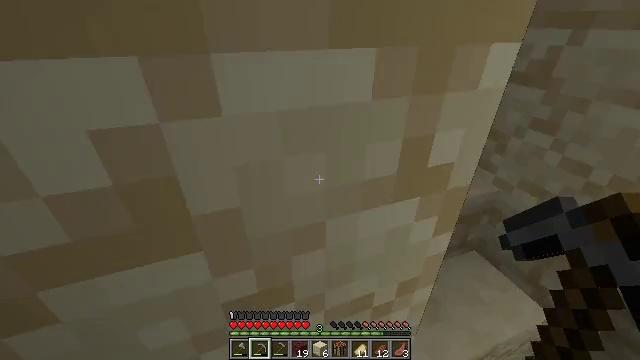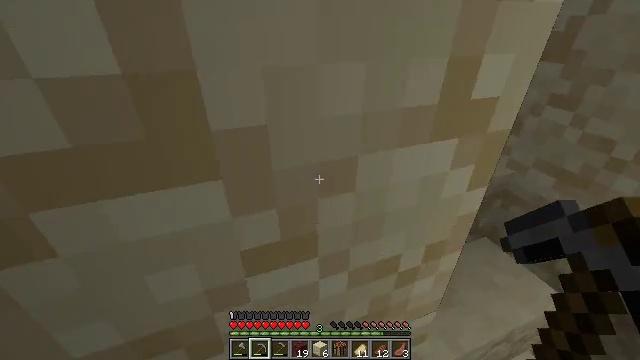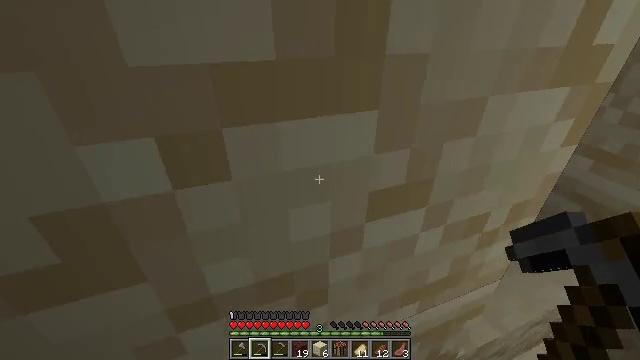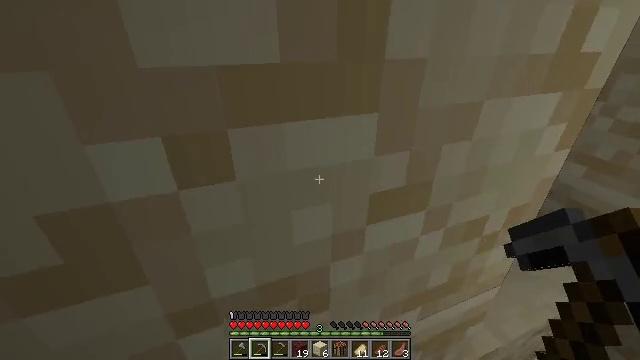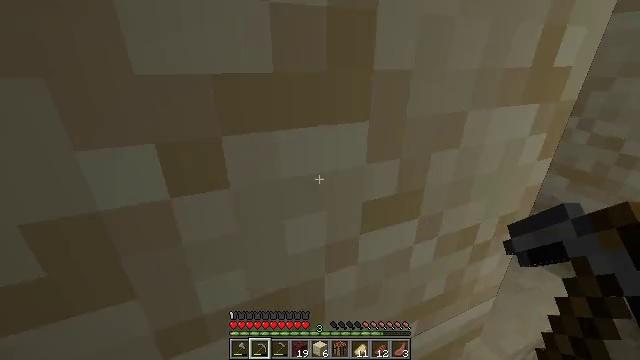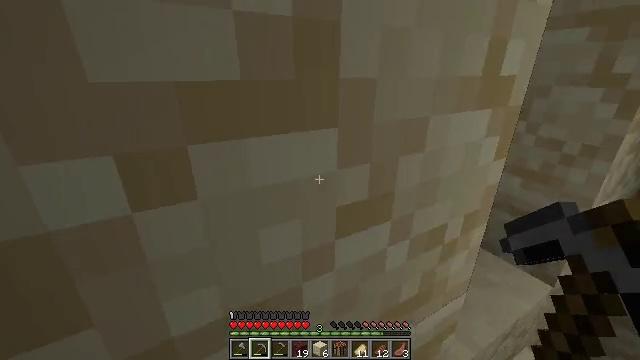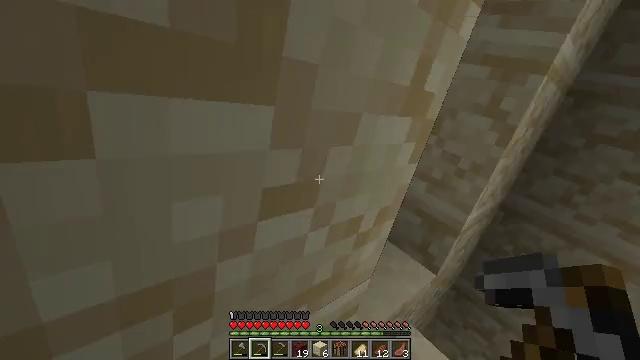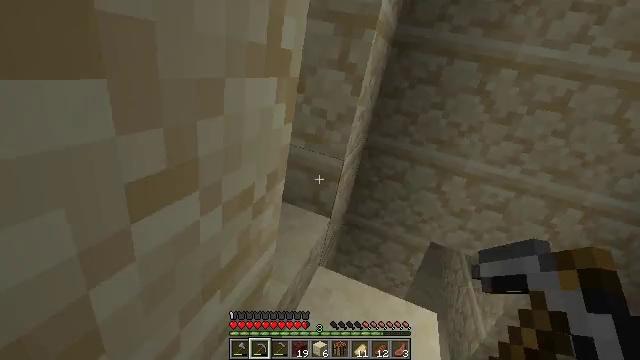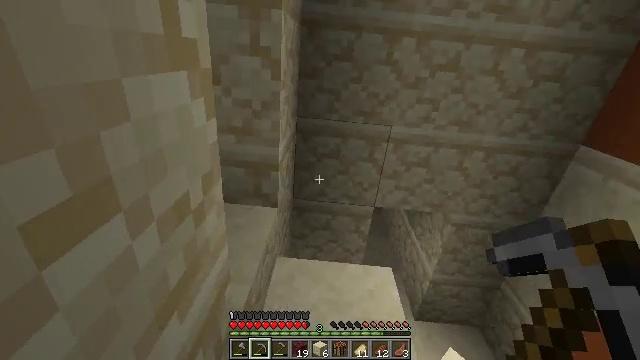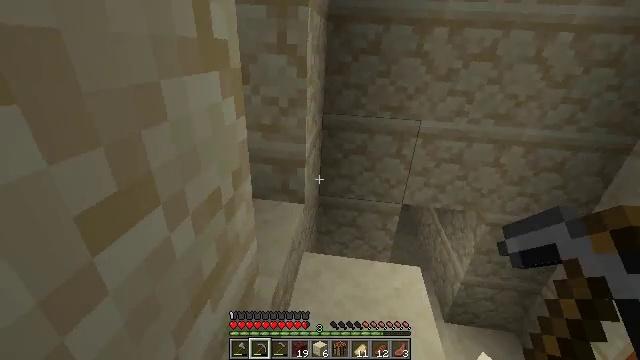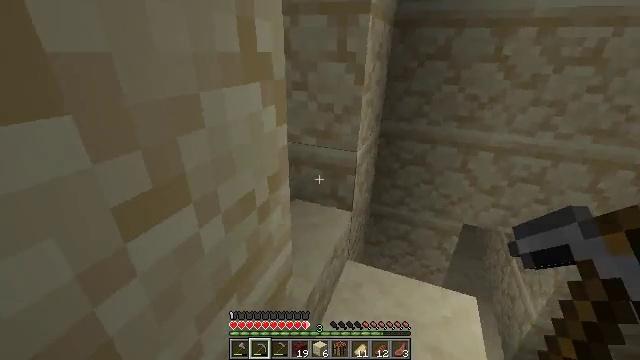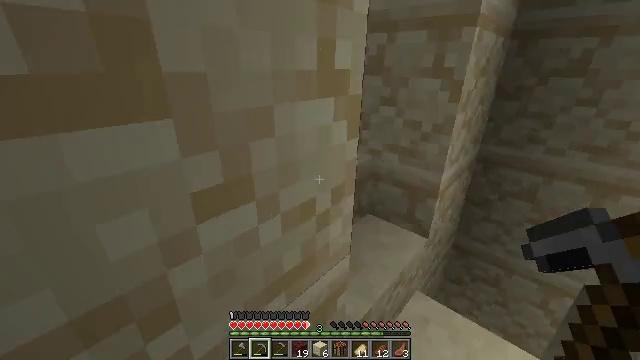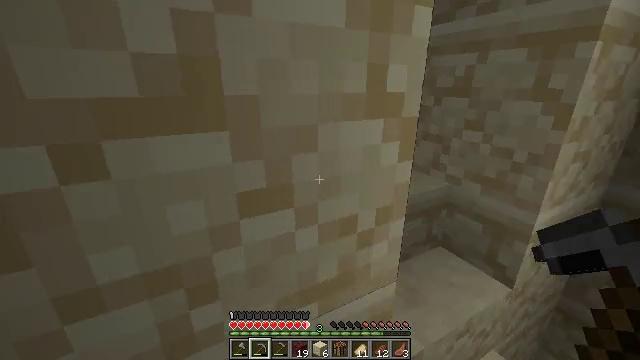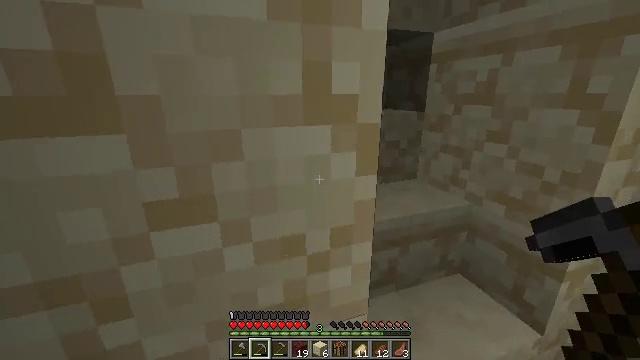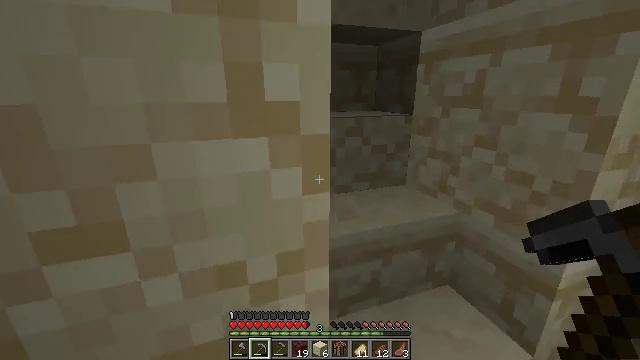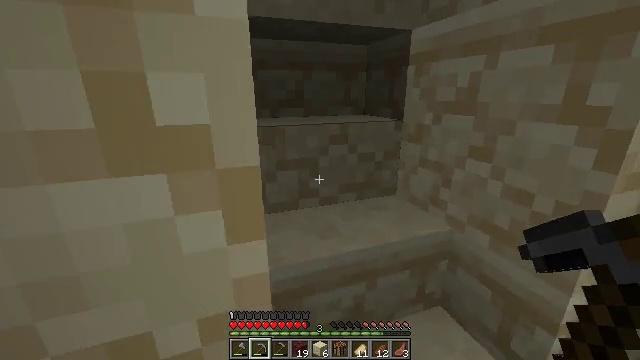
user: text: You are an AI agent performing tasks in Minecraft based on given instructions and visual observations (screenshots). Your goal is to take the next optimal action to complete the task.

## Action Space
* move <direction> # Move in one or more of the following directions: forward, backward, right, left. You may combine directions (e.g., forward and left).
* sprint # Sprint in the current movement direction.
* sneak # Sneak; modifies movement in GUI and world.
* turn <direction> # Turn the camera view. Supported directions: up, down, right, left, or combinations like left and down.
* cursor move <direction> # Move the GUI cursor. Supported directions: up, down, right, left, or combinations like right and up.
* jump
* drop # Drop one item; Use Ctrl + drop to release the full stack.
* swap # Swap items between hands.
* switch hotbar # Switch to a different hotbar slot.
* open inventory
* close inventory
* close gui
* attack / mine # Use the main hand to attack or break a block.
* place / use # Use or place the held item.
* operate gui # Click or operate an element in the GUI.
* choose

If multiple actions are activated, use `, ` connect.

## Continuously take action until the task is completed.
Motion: motion action
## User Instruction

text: Collect blue terracotta from structures.
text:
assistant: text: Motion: no_op
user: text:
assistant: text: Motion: no_op
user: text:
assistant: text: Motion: turn up
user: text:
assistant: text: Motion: turn right and up
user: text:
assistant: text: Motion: turn right and up
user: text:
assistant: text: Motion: turn right
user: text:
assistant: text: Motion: turn right and down
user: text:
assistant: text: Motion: turn right and down
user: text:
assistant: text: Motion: turn left and down
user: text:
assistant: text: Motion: move right, turn left
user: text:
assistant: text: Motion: move right, turn left and up
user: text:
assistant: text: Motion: move forward and move right, turn left and up
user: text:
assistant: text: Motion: move forward and move right, turn left and up
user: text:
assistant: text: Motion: move forward and move right
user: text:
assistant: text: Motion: move forward
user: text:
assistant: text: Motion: no_op
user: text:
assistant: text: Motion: turn left and up
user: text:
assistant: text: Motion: turn left and up
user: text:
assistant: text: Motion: no_op
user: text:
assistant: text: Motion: no_op
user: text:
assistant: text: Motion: no_op
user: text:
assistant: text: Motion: turn up
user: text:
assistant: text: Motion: turn right and up
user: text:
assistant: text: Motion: turn right and up
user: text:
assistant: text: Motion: turn right and down
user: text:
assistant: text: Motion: move back, turn right and down
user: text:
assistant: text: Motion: move back, turn right and down
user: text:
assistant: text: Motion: move back, turn right and down
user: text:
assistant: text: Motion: move back
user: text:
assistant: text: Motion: no_op